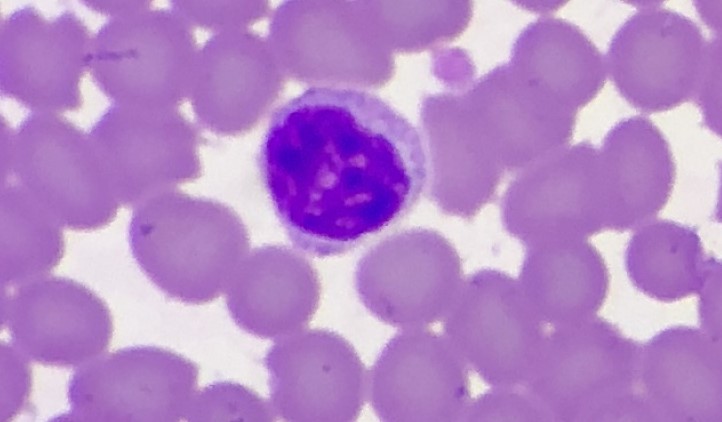
White blood cell type: Lymphocyte